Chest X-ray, AP view. Patient: 20 years old, sex M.
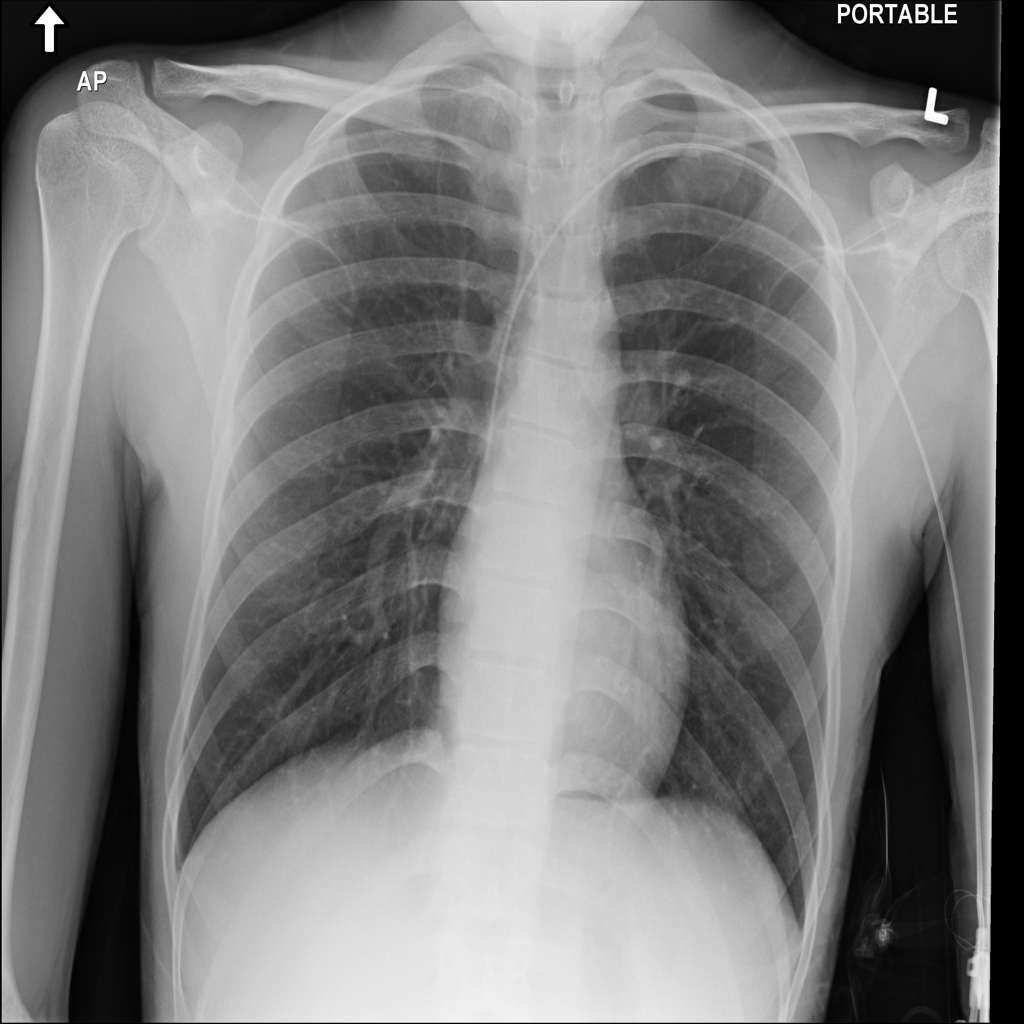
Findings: No Finding